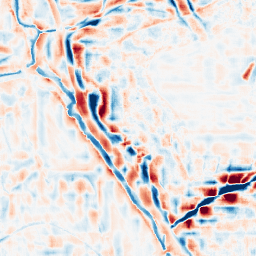
Category: wavelet
Decomposition family: wavelet_reverse_biorthogonal
Decomposition parameters: wavelet: rbio4.4
level: 4
Upsampling method: fft_zeropad
Upsampling parameters: scale: 2
Upsampling scale: 2